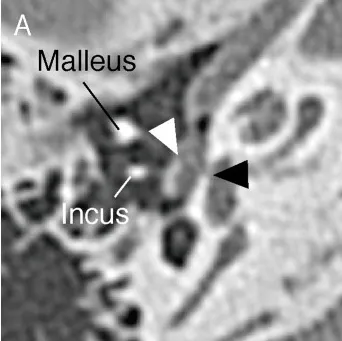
(A,B) Axial section of the CT scan of the right temporal bone. The cyst (white arrow head) and small bone dehiscence in the vestibule (black arrow head) are shown.
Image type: radiology (ct)